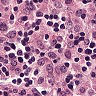
Metastatic tissue present: no